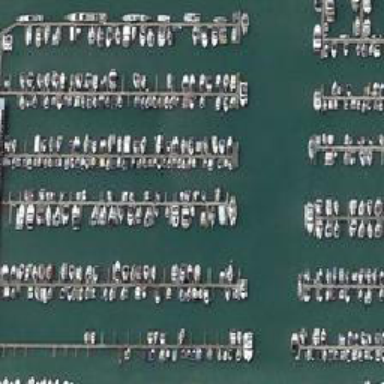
Many boats are arranged in six rows at large ports .